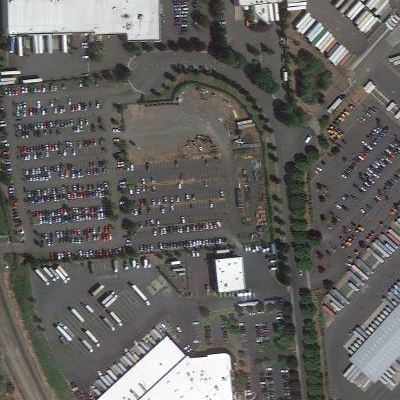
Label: Parking